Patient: sex M, age 71
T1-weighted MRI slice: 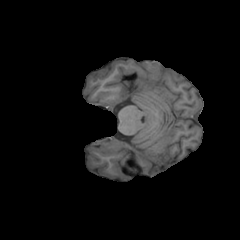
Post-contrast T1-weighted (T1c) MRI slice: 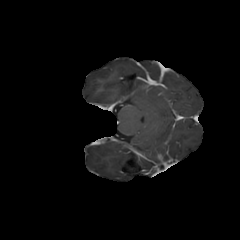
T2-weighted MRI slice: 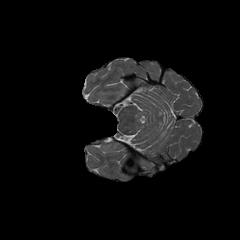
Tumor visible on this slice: yes
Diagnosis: Astrocytoma, IDH-wildtype
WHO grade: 2